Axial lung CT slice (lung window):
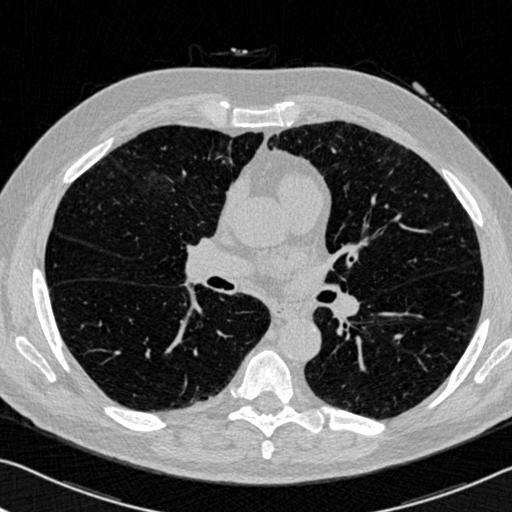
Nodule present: no